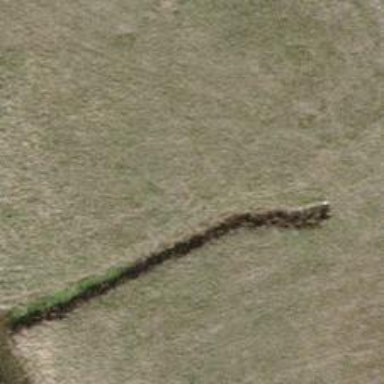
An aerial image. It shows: Ditch in the surroundings.